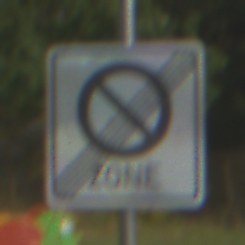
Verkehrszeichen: EndeEingeschraenktesHalteverbotZone
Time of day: MorningAfternoon
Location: Outdoor (Suburban)
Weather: PartlyCloudy
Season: NotSpecified
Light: Natural